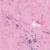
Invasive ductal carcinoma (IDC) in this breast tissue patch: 0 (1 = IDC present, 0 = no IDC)